Question: Imagine that I have 2 ListViews on the same screen, like this:

So, now I want to connect one element from the left to one element in the right. That connection should be represented using a line.
Any item from the left can be connected to a item from the right. And one item from the left can be connected to multiple rights and one right can only have one left (although this kind of restrictions It should be simple if the first problem is solved).
I can't see a way to do this considering that an user can scroll both lists and that connection should be redrawn after a scroll. Also a connection with a item that is not on the screen (that was scrolled) should have some kind of representation.
Any suggestion on how to do this?
The size of each item will be larger so connections will not be that confusing. In max we will have 5-6 connections at a time.
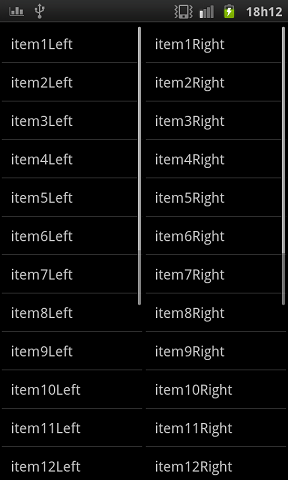
Answer: You can get the center point of each item you want to connect, and then use drawLines() in android.graphics.canvas
<URL>
<URL>